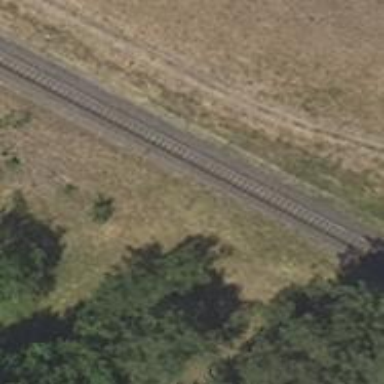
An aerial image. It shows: Railway signal.